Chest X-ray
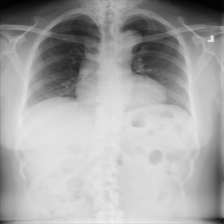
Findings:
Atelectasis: negative
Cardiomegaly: positive
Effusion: negative
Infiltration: negative
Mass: negative
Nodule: positive
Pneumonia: negative
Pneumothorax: negative
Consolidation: negative
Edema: negative
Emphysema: negative
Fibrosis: negative
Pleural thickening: negative
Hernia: negative